Field crop: maize
Growth stage: 1
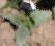
Species: datura